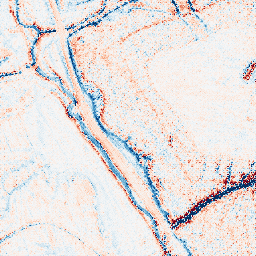
Category: edge_preserving
Decomposition family: bilateral
Decomposition parameters: d: 15
sigma_color: 50
sigma_space: 75
Upsampling method: regularized
Upsampling parameters: scale: 2
lambda_reg: 0.1
Upsampling scale: 2